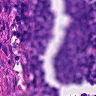
Metastatic tissue present: no